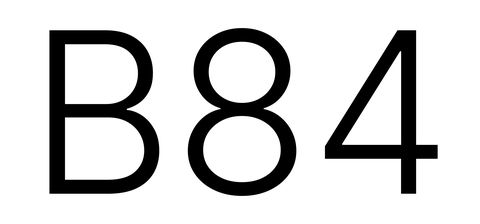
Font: Inter_Light